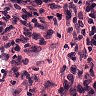
Metastatic tissue present: no